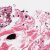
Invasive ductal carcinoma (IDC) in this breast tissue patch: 0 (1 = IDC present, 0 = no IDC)